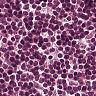
Metastatic tissue present: no